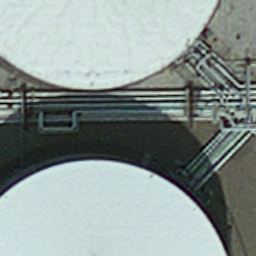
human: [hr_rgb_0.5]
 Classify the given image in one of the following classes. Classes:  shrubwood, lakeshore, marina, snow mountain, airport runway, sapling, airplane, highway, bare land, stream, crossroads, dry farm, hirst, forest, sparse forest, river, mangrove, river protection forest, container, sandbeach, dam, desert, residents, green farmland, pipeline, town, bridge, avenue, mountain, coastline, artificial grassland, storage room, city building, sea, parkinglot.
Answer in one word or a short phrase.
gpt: storage room